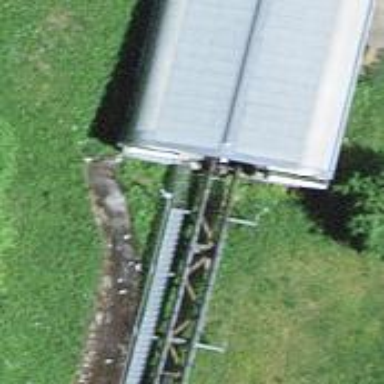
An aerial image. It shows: Funicular railway.